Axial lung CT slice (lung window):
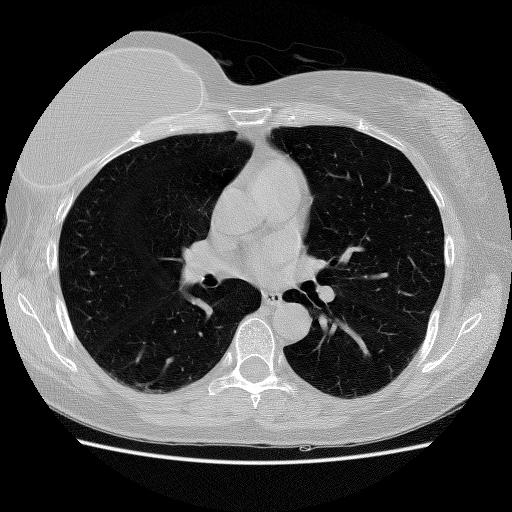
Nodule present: no